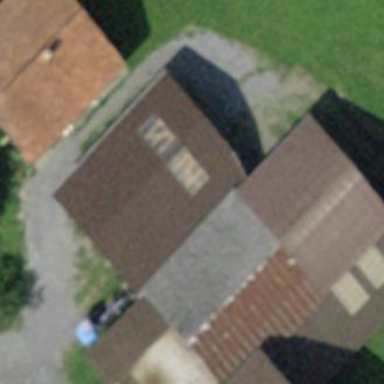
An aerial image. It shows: Rural barn.